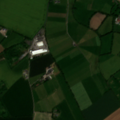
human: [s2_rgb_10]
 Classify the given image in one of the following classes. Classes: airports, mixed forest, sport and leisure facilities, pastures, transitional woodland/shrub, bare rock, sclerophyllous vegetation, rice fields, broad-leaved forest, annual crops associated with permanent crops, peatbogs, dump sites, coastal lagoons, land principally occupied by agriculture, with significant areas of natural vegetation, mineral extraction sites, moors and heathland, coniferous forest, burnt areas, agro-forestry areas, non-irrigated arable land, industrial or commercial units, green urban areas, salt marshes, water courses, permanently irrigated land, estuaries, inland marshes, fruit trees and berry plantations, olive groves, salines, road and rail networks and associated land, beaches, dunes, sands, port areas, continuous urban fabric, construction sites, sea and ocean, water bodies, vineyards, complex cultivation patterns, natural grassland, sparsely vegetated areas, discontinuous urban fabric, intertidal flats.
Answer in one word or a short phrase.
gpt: non-irrigated arable land, pastures